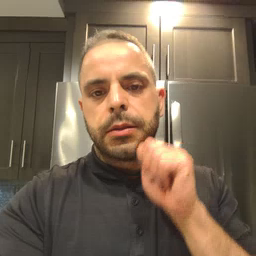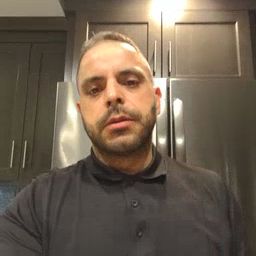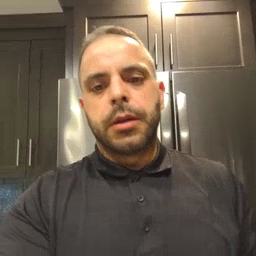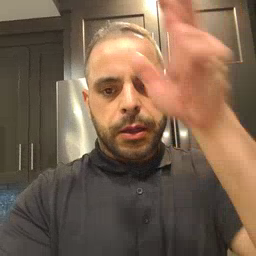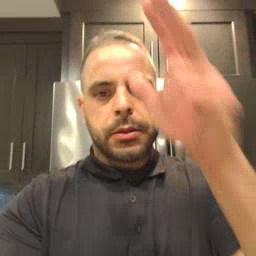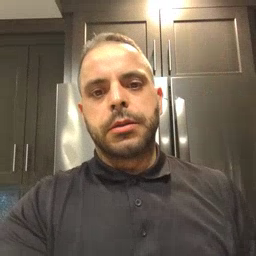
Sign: hen